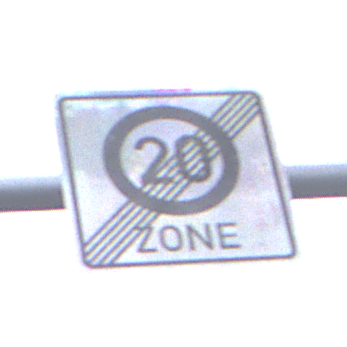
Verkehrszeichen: EndeZone20
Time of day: MorningAfternoon
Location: Outdoor (Urban)
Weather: Overcast
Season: NotSpecified
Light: Natural